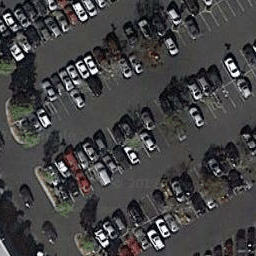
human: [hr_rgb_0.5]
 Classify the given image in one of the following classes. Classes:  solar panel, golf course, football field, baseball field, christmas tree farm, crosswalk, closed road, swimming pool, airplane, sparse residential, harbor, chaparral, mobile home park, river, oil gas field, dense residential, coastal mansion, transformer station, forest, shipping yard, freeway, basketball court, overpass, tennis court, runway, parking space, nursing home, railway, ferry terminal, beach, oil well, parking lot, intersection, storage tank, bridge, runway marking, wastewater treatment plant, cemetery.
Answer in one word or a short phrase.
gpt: parking lot